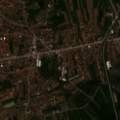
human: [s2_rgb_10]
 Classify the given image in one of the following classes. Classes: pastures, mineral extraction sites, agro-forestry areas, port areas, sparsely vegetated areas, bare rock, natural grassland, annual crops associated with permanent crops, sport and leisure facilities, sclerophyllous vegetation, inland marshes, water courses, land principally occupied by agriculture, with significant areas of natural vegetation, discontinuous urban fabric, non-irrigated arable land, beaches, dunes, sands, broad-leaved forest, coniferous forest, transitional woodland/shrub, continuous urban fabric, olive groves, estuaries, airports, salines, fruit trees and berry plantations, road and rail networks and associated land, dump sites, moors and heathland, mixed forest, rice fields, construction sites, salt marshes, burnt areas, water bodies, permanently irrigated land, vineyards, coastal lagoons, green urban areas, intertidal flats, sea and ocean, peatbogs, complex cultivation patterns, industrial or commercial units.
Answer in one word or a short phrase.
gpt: discontinuous urban fabric, non-irrigated arable land, land principally occupied by agriculture, with significant areas of natural vegetation